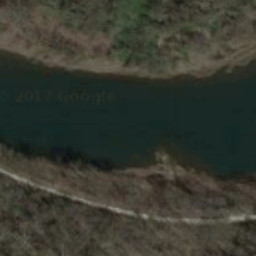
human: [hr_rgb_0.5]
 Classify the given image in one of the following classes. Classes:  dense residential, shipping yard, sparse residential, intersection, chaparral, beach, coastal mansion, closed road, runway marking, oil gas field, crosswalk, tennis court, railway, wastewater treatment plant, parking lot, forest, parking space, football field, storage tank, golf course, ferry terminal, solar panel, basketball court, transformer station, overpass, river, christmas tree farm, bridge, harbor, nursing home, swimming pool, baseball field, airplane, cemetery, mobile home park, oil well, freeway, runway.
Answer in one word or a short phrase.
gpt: river